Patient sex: M
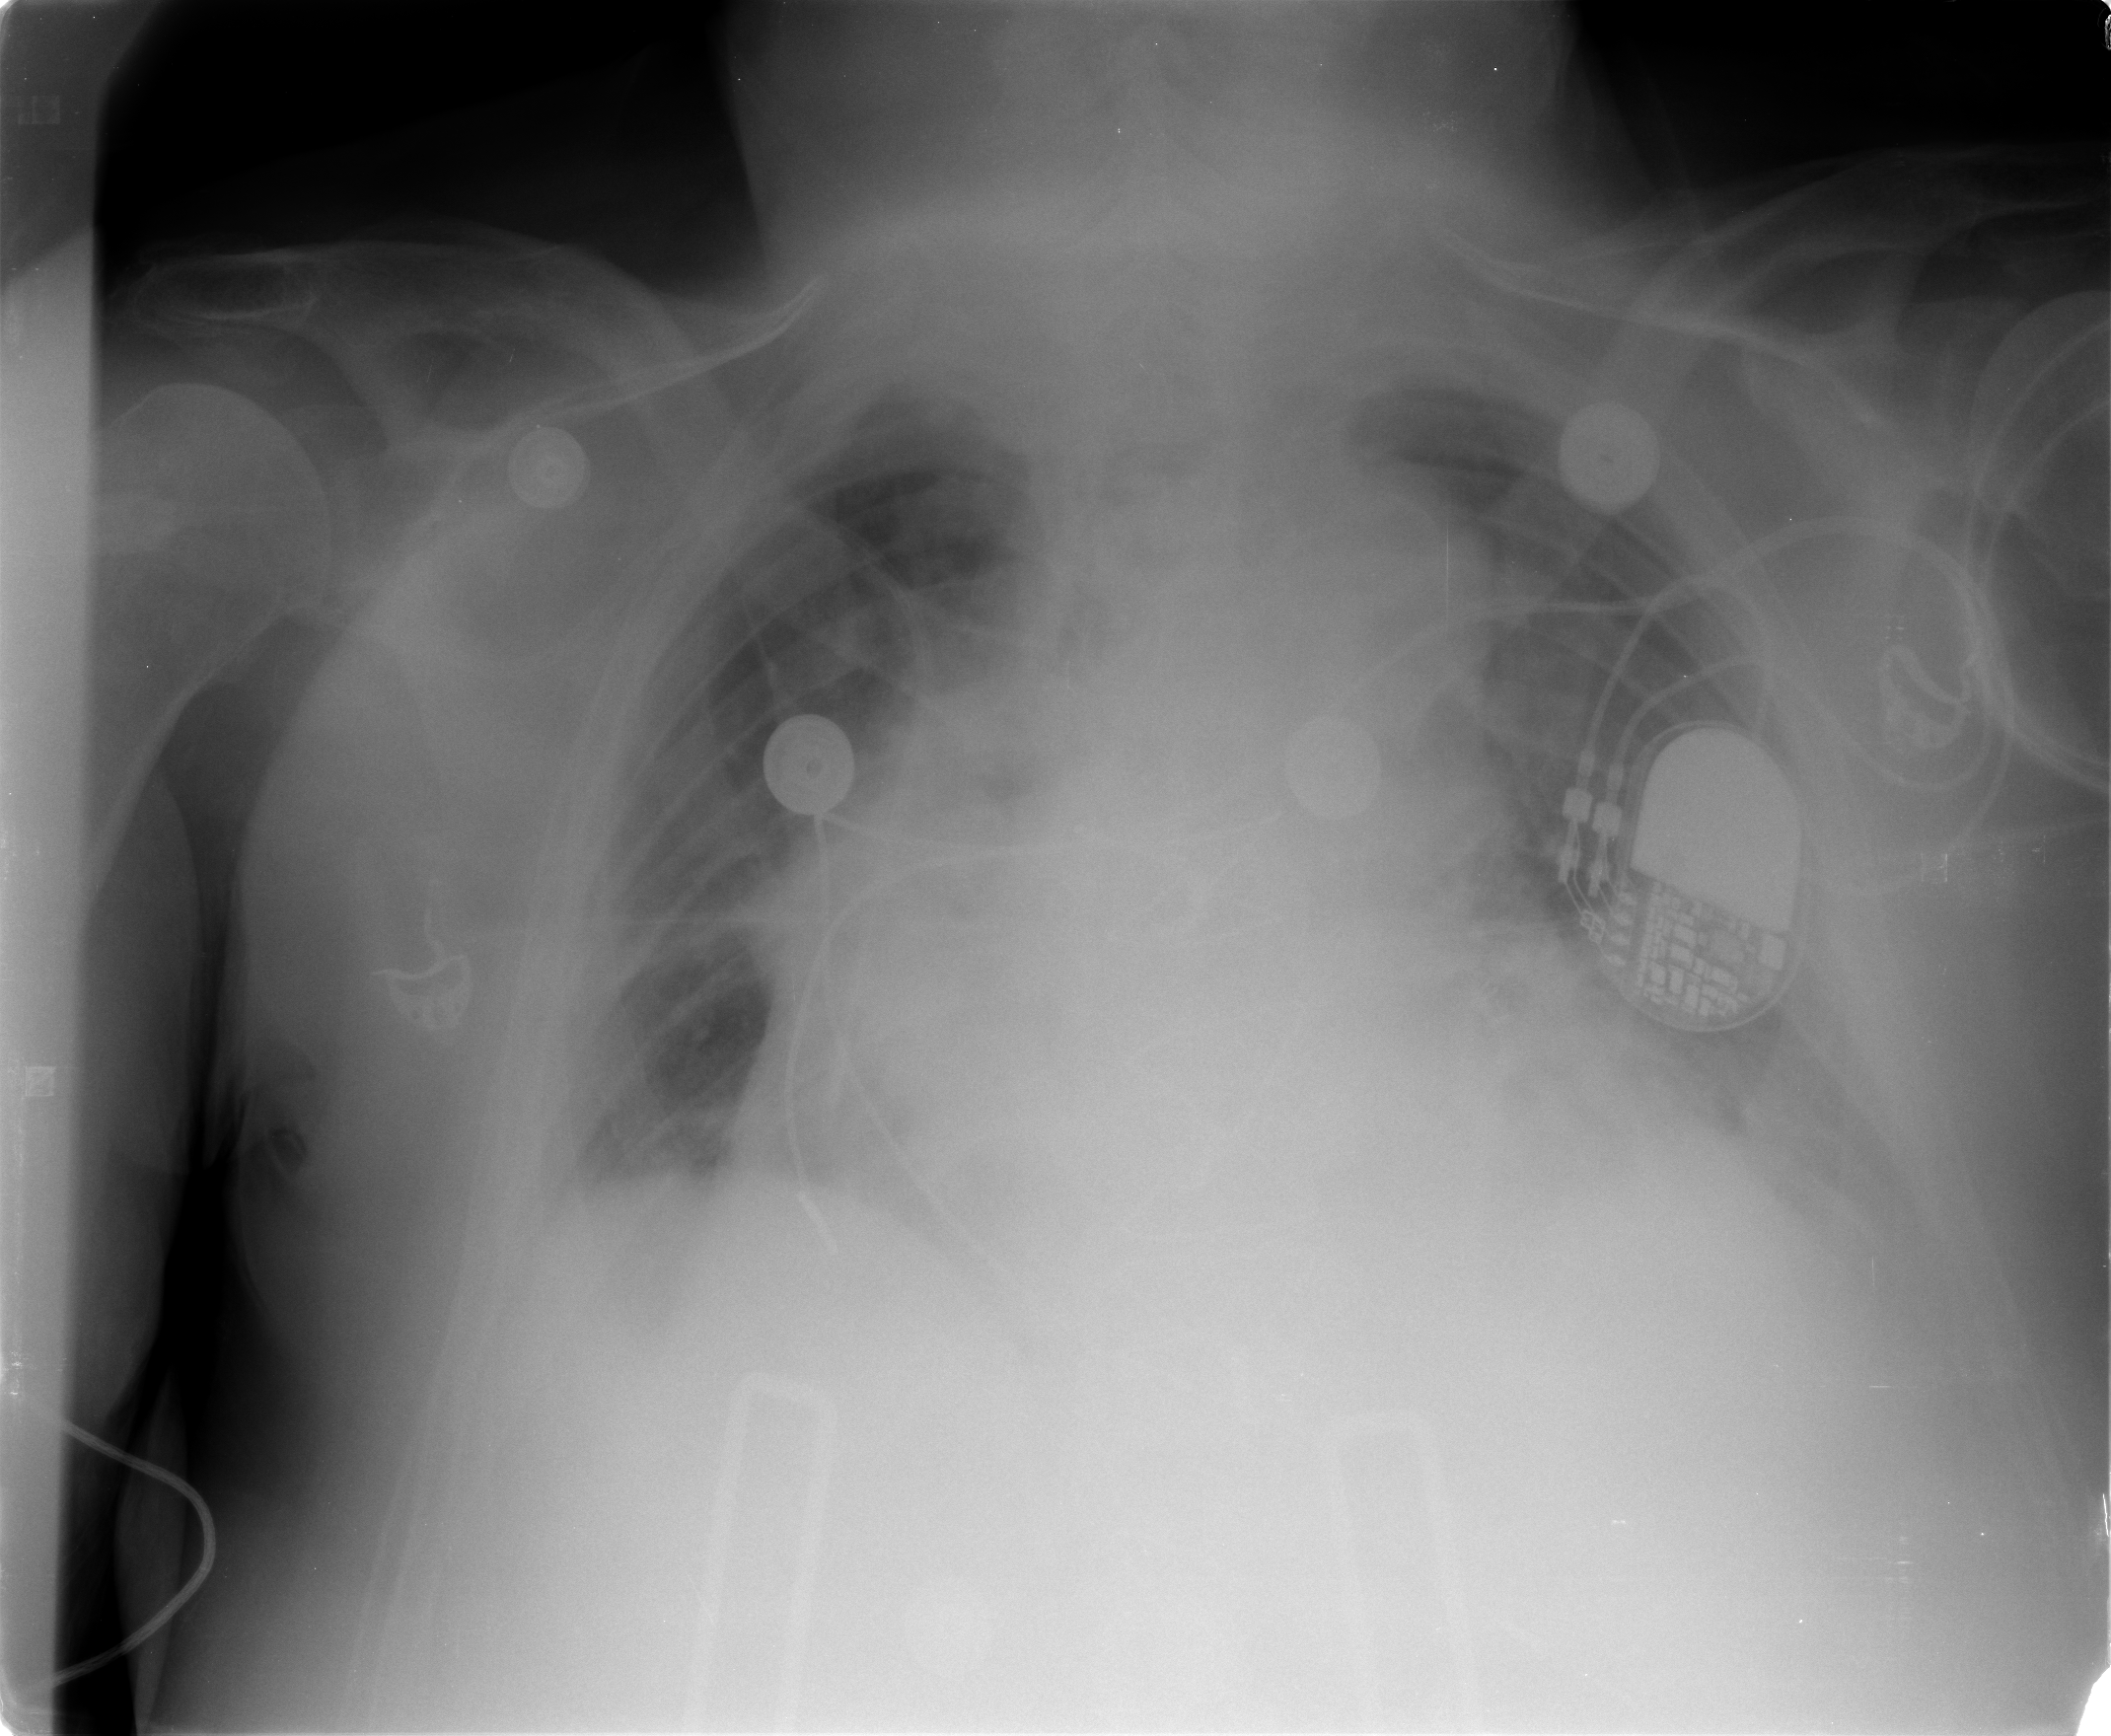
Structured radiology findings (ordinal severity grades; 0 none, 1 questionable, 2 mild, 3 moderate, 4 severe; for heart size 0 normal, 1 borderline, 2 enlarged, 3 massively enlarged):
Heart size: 3
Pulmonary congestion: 0
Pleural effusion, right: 0
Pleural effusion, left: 1
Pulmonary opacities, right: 0
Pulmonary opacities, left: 0
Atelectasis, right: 0
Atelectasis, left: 2